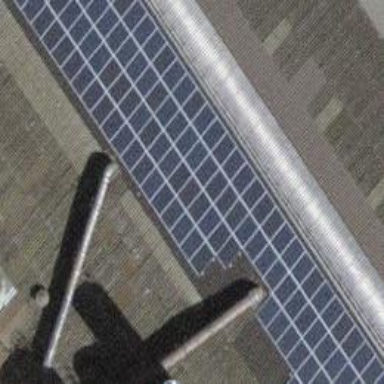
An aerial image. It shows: Solar power generator with photovoltaic panels.